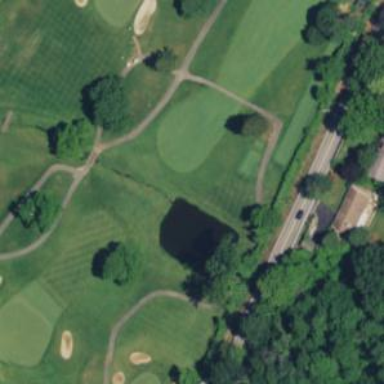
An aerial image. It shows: View of golf hole.